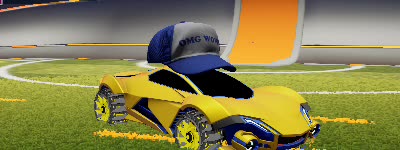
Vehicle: werewolf